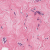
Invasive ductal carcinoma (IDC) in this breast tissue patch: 0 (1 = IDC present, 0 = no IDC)